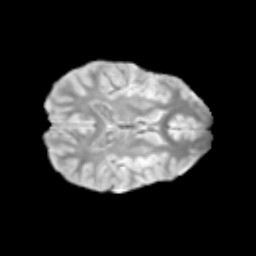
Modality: T2w
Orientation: axial
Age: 10
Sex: female
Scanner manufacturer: siemens
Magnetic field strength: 3 T
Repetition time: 3.8 s
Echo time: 0.07 s